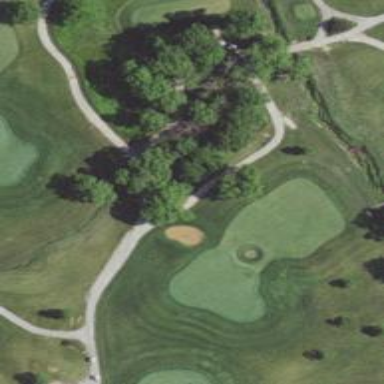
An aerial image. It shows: Path used for both walking and golf.